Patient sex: M
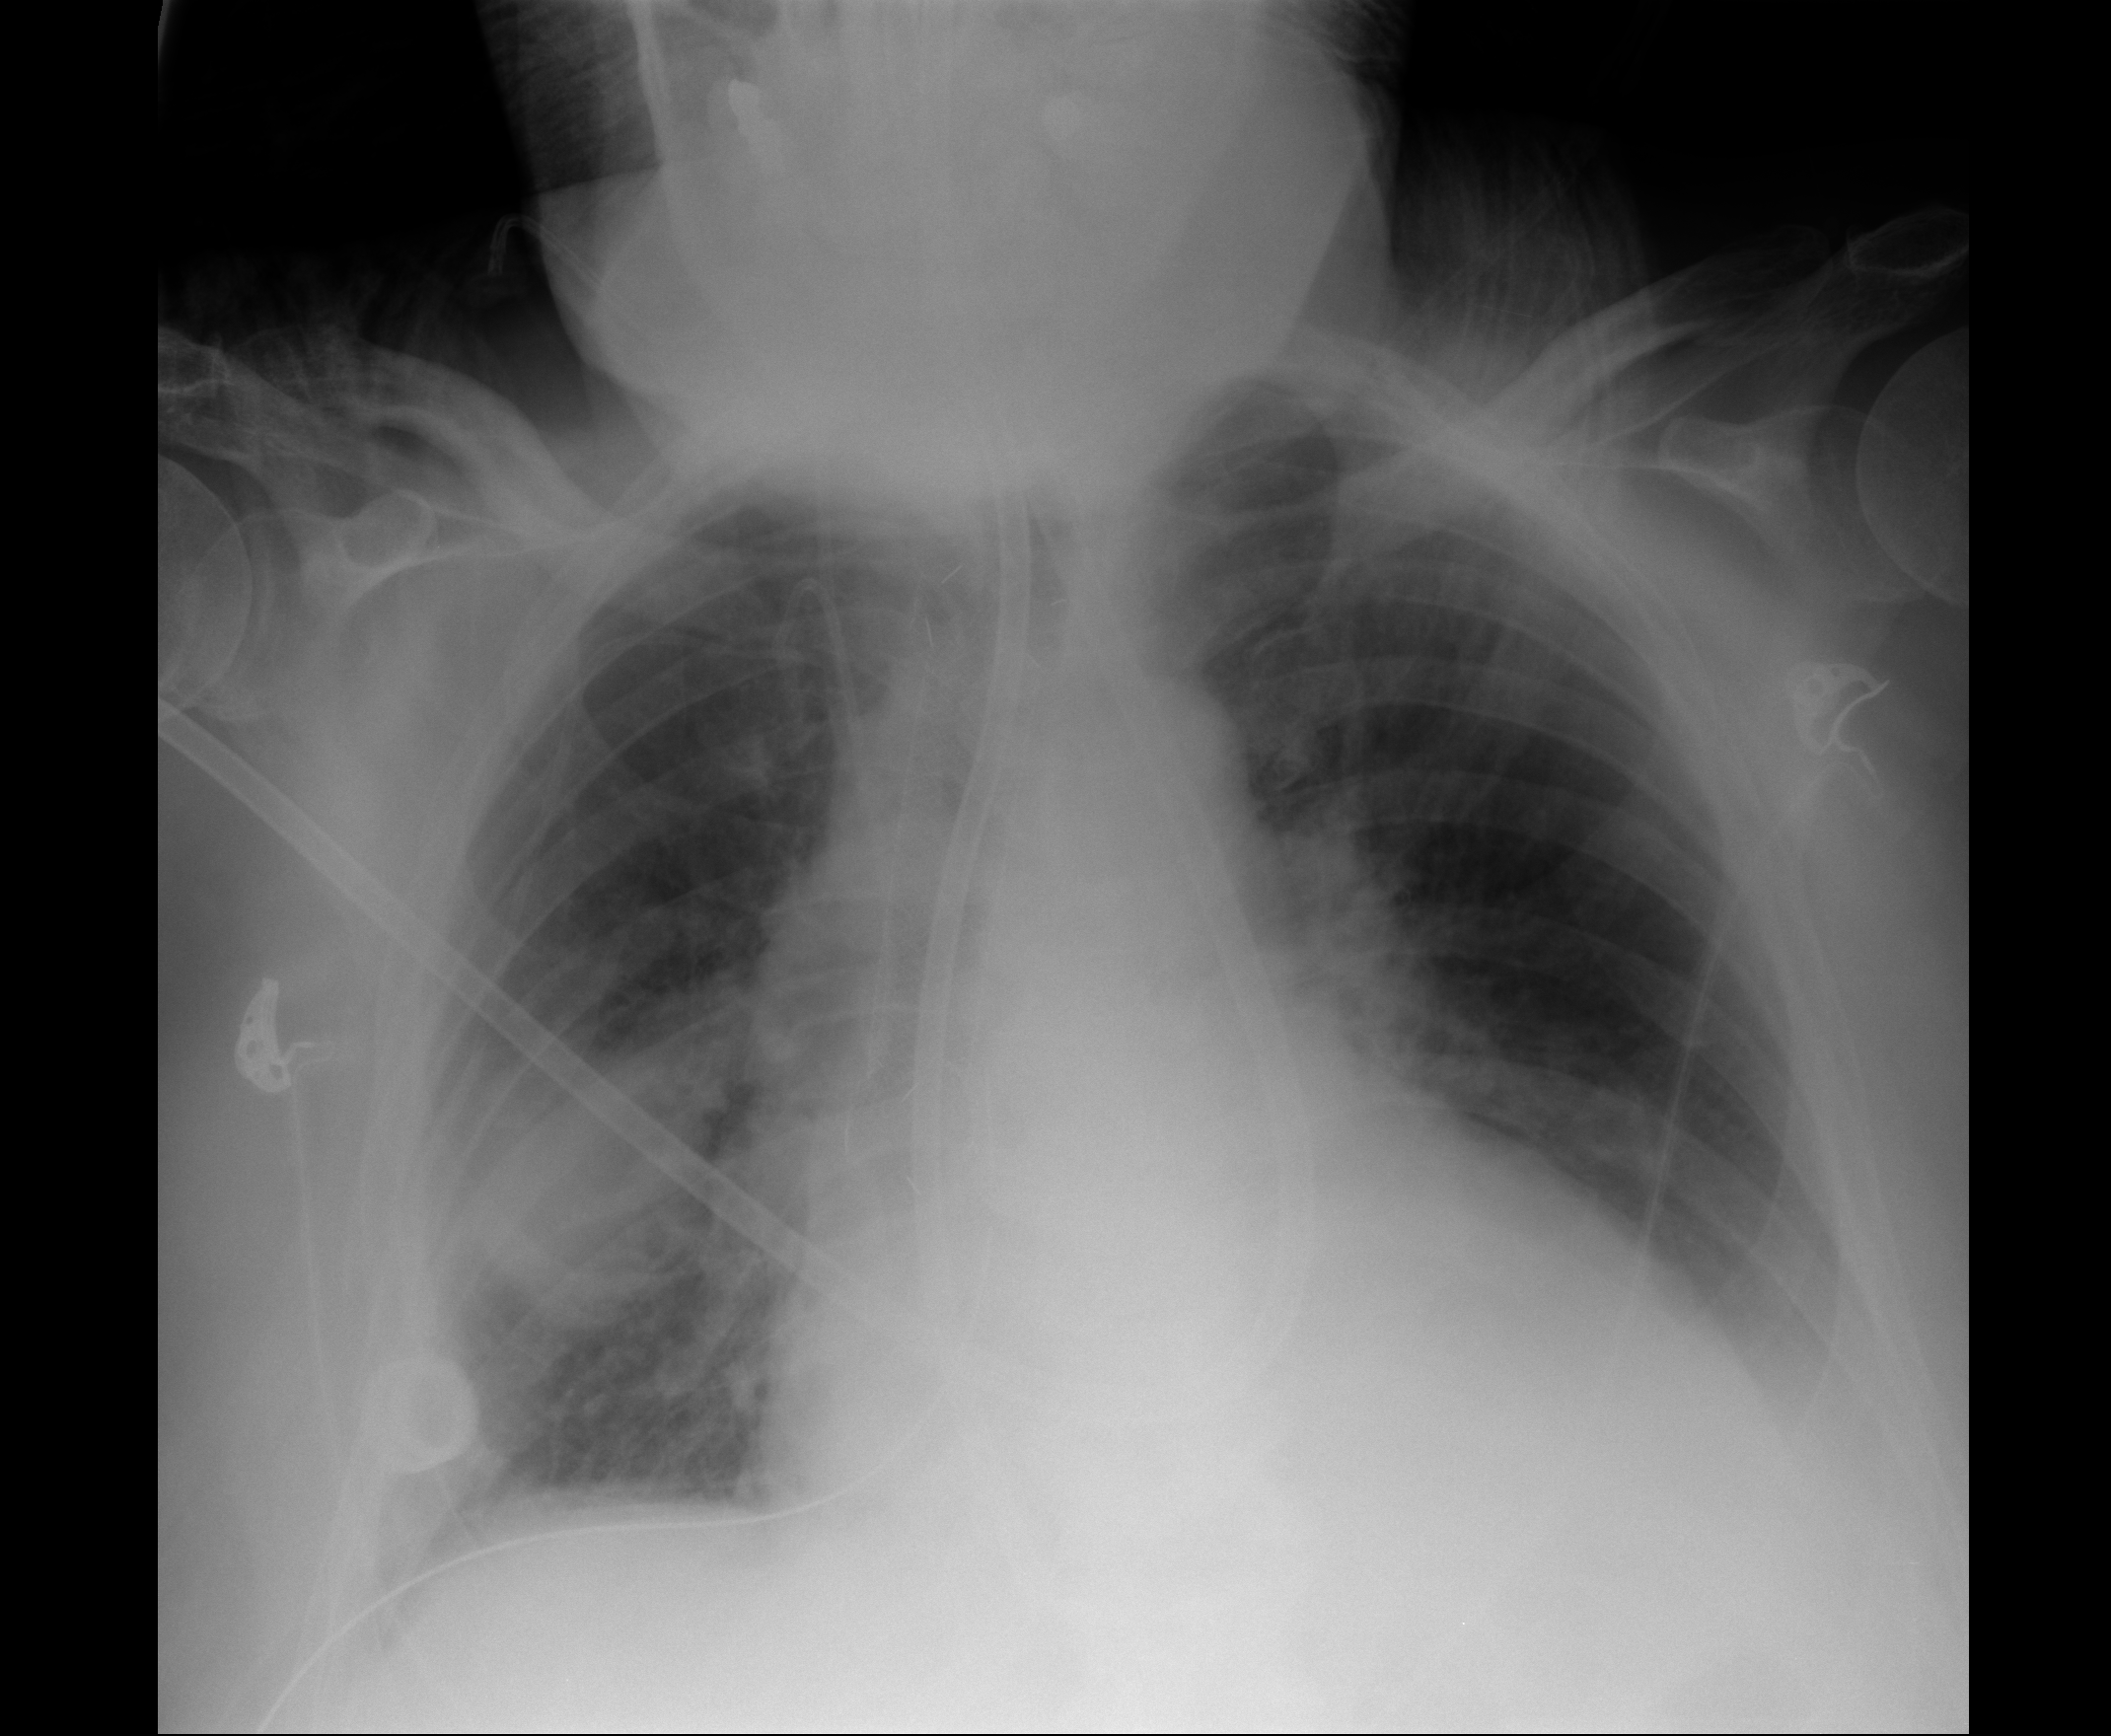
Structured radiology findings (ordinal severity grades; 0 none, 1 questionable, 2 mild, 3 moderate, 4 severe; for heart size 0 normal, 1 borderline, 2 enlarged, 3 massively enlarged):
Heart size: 2
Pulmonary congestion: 2
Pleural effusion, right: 2
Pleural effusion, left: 2
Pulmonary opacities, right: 0
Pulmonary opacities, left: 0
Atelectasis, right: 3
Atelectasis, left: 2